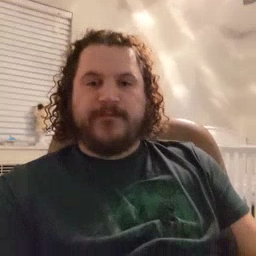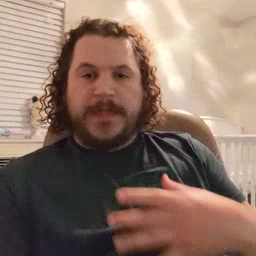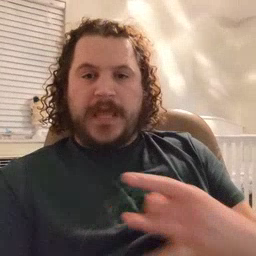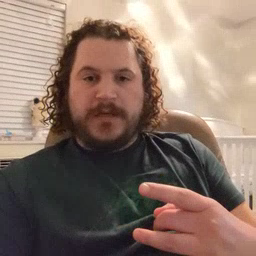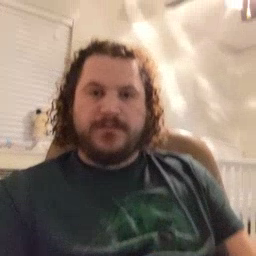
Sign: like